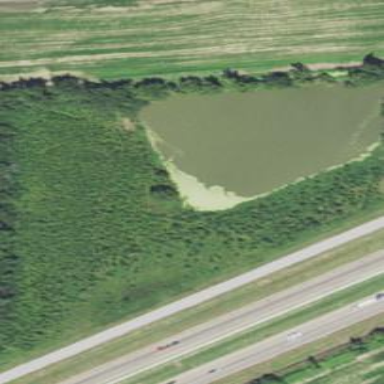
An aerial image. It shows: Serene pond surrounded by nature.